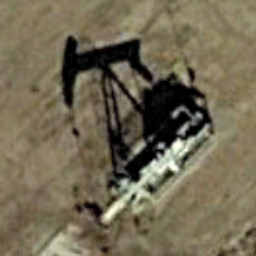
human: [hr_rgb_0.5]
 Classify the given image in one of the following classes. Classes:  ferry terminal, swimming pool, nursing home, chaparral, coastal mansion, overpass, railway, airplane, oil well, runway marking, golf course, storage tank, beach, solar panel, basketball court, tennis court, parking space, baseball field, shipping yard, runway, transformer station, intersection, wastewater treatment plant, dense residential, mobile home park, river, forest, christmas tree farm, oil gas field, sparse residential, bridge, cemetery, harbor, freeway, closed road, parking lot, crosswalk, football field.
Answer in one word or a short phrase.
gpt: oil well